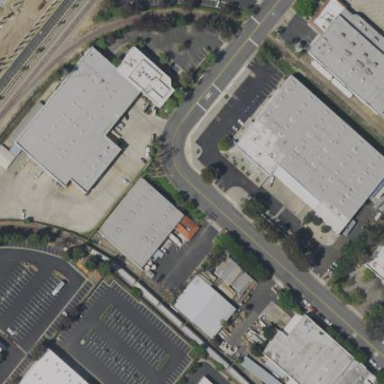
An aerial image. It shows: Commercial building.